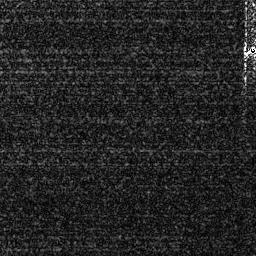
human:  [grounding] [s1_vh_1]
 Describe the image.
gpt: In the satellite image, there is  <ref>1 small ship </ref> <box>[[93, 16, 99, 23, 0]]</box> located at top right.